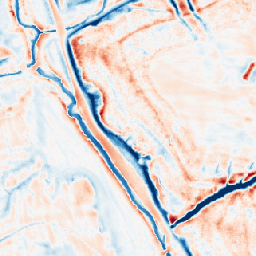
Category: edge_preserving
Decomposition family: bilateral
Decomposition parameters: d: 21
sigma_color: 75
sigma_space: 100
Upsampling method: area
Upsampling parameters: scale: 8
Upsampling scale: 8